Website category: university
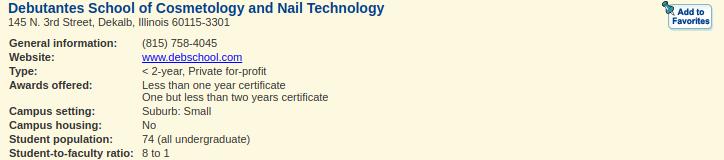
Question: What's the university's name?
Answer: Debutantes School of Cosmetology and Nail Technology

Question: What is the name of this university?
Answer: Debutantes School of Cosmetology and Nail Technology

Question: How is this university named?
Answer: Debutantes School of Cosmetology and Nail Technology

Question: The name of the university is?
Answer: Debutantes School of Cosmetology and Nail Technology

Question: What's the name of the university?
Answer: Debutantes School of Cosmetology and Nail Technology

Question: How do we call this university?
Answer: Debutantes School of Cosmetology and Nail Technology

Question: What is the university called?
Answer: Debutantes School of Cosmetology and Nail Technology

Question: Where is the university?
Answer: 145 N. 3rd Street, Dekalb, Illinois 60115-3301

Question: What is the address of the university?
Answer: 145 N. 3rd Street, Dekalb, Illinois 60115-3301

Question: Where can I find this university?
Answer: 145 N. 3rd Street, Dekalb, Illinois 60115-3301

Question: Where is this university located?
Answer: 145 N. 3rd Street, Dekalb, Illinois 60115-3301

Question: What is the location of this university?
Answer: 145 N. 3rd Street, Dekalb, Illinois 60115-3301

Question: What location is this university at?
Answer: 145 N. 3rd Street, Dekalb, Illinois 60115-3301

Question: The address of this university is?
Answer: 145 N. 3rd Street, Dekalb, Illinois 60115-3301

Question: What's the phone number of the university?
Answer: (815) 758-4045

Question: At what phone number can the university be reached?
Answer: (815) 758-4045

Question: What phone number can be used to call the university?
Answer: (815) 758-4045

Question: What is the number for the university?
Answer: (815) 758-4045

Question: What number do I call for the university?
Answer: (815) 758-4045

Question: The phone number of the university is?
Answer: (815) 758-4045

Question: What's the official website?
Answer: www.debschool.com

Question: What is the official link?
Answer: www.debschool.com

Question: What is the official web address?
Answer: www.debschool.com

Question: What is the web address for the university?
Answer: www.debschool.com

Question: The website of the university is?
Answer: www.debschool.com

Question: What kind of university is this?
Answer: < 2-year, Private for-profit

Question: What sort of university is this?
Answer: < 2-year, Private for-profit

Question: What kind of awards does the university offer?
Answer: Less than one year certificate One but less than two years certificate

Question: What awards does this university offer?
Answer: Less than one year certificate One but less than two years certificate

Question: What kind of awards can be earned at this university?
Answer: Less than one year certificate One but less than two years certificate

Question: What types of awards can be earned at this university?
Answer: Less than one year certificate One but less than two years certificate

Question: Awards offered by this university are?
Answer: Less than one year certificate One but less than two years certificate

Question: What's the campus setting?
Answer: Suburb: Small

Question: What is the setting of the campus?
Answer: Suburb: Small

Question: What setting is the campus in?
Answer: Suburb: Small

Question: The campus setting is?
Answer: Suburb: Small

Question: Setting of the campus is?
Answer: Suburb: Small

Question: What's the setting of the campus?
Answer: Suburb: Small

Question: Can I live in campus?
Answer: No

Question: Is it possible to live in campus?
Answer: No

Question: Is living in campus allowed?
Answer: No

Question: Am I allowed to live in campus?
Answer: No

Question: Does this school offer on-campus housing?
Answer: No

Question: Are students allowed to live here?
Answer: No

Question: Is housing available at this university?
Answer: No

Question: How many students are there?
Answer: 74 (all undergraduate)

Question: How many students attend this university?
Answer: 74 (all undergraduate)

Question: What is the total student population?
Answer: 74 (all undergraduate)

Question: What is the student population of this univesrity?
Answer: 74 (all undergraduate)

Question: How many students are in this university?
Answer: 74 (all undergraduate)

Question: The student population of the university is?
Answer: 74 (all undergraduate)

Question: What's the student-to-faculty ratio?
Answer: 8 to 1

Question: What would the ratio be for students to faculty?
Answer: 8 to 1

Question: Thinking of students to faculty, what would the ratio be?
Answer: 8 to 1

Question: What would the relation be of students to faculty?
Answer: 8 to 1

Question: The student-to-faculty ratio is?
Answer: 8 to 1

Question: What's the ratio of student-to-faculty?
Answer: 8 to 1

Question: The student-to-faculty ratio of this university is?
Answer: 8 to 1